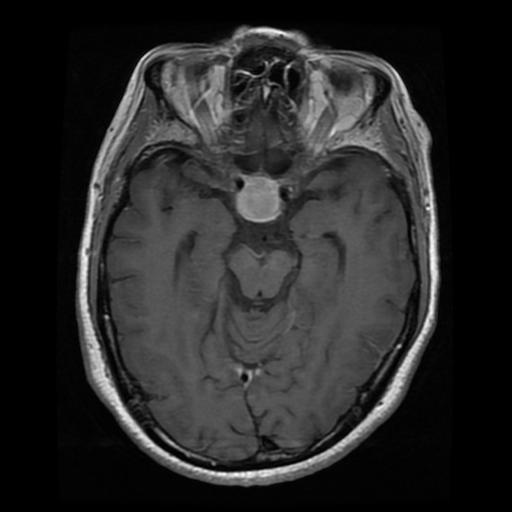
Label: pituitary